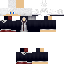
A male human skin with dark skin, wearing brown long hair dressed in a blue hoodie and black pants, featuring a closed mouth.